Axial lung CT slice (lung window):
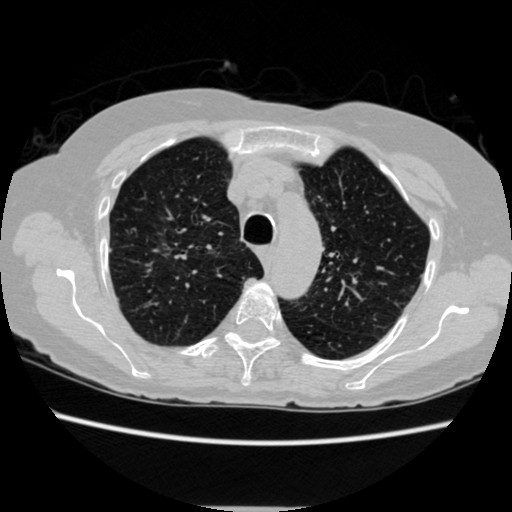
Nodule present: no